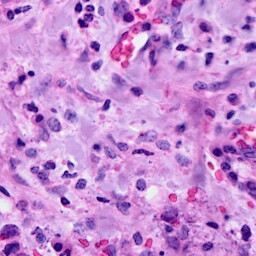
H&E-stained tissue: Breast